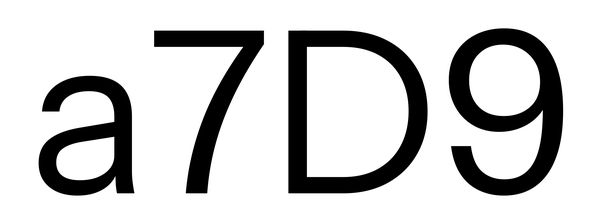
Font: InstrumentSans_Regular